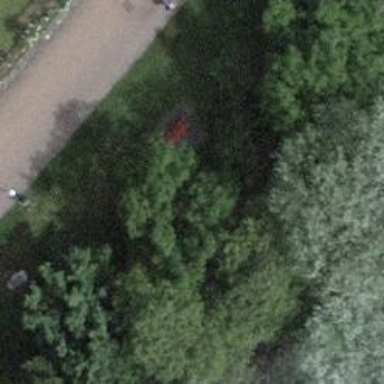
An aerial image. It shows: Red bench.